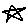
Label: star